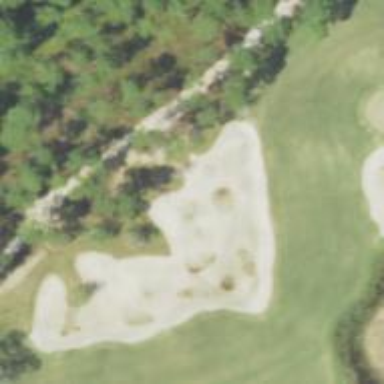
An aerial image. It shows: Golf bunker filled with natural sand.